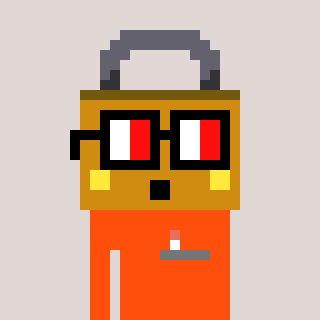
a pixel art character with square glasses with black frames and red eyes, a lock-shaped head and a orange-colored body on a warm background